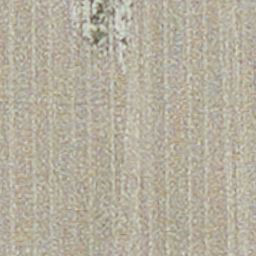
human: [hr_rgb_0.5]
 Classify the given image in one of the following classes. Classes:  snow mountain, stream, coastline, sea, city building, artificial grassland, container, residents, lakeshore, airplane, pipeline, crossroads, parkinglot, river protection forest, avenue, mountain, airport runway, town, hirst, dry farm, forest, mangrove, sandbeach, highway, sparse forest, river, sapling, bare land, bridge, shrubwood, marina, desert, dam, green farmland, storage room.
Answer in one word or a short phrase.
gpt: dry farm